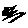
Label: bird